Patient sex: M
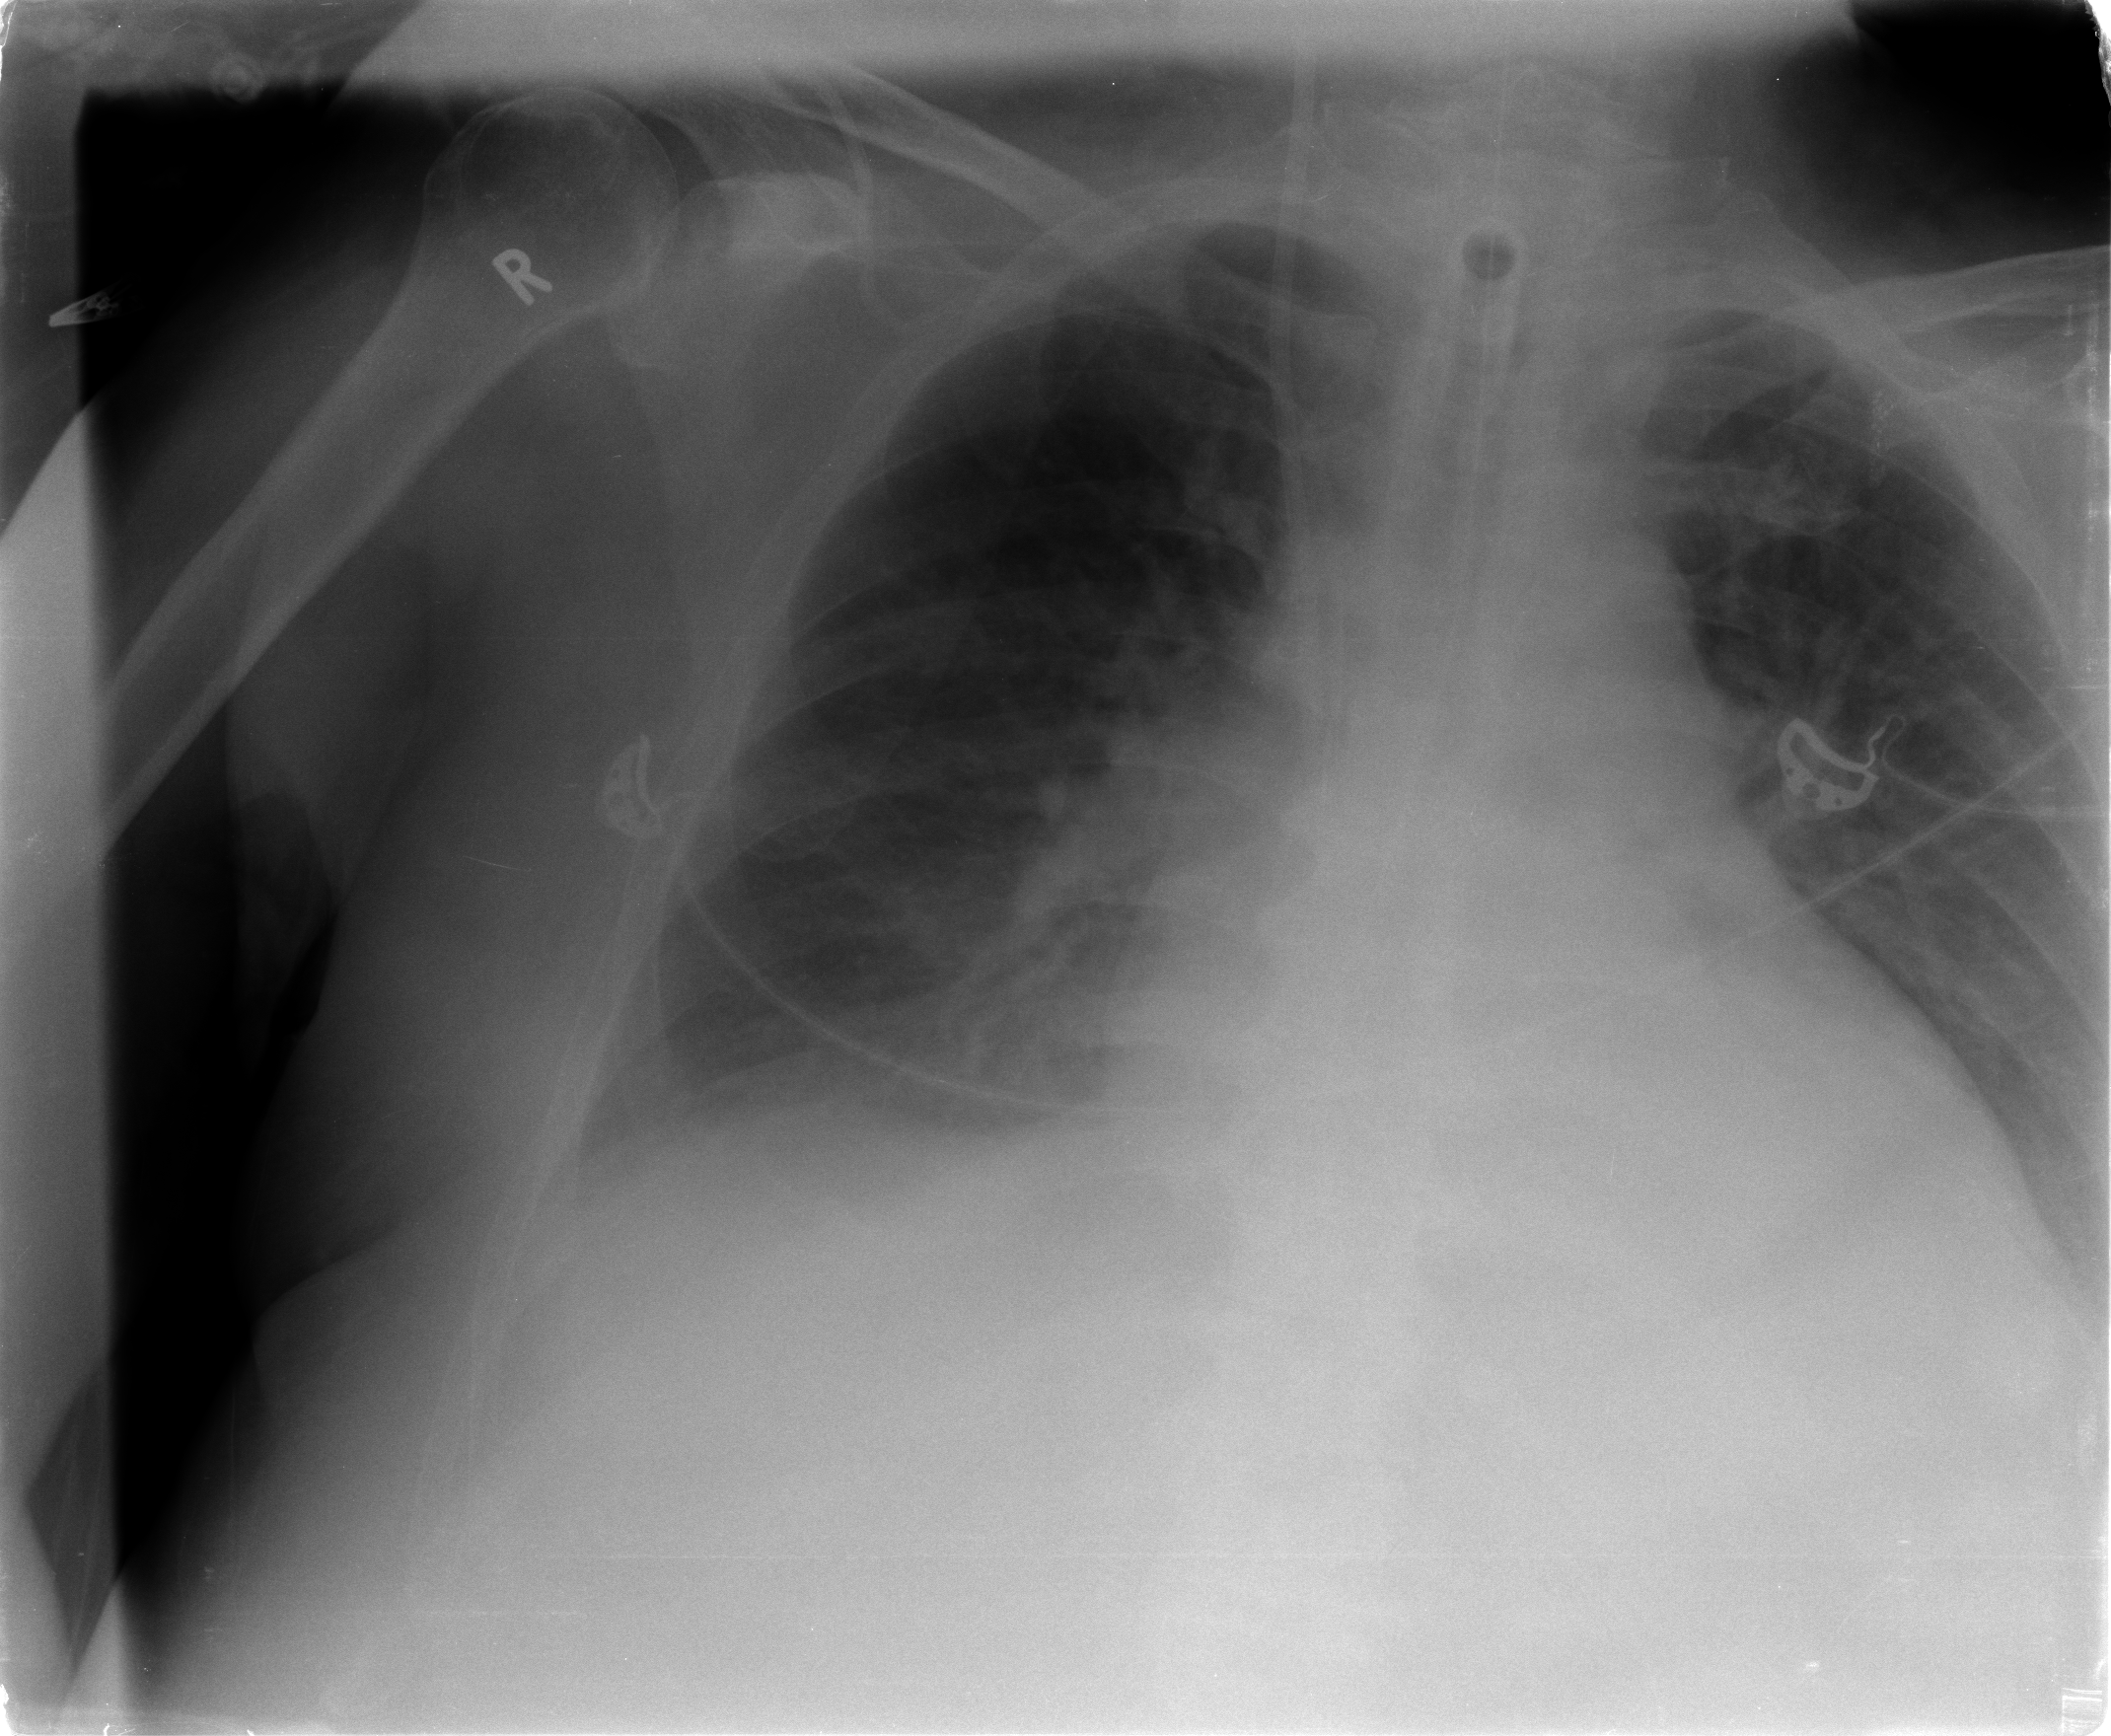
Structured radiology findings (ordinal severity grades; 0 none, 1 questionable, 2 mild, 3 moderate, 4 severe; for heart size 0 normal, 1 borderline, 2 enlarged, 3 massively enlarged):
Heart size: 3
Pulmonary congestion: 2
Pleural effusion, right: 0
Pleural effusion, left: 1
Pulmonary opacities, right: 2
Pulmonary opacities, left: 2
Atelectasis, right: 2
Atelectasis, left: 1